Field crop: tomato
Growth stage: 2
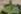
Species: solanum